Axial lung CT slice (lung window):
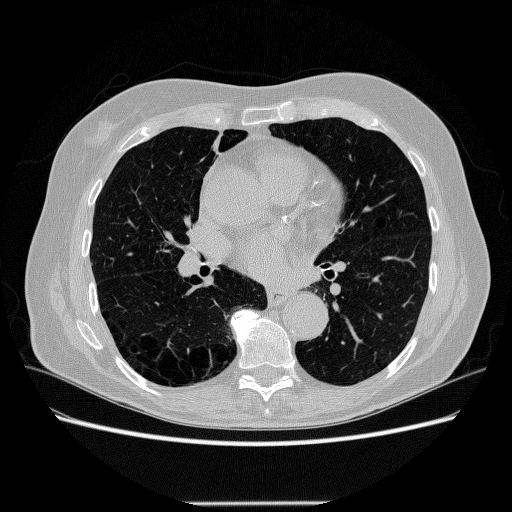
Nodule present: no